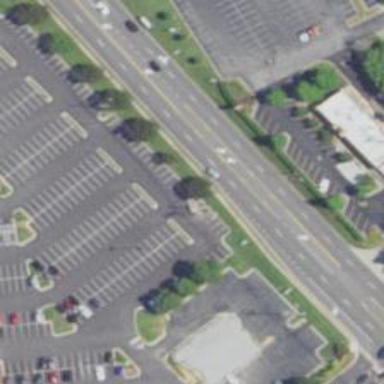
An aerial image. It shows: Asphalt road with primary designation. There is sidewalk on the left side.